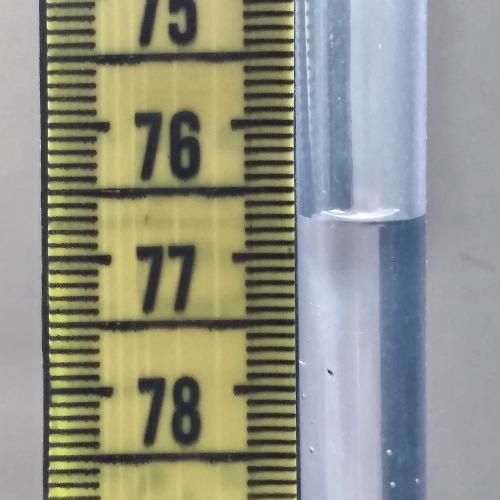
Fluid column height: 76.7 cm